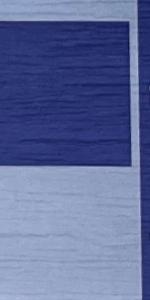
Label: Empty